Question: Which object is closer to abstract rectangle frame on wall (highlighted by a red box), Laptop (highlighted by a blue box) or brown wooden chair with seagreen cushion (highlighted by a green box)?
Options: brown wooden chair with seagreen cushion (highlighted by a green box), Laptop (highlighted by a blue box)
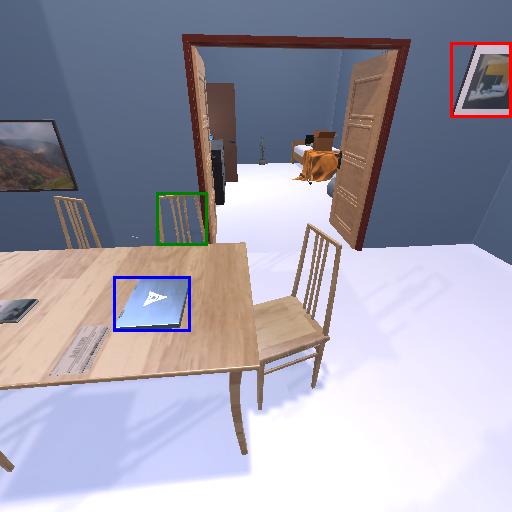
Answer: brown wooden chair with seagreen cushion (highlighted by a green box)